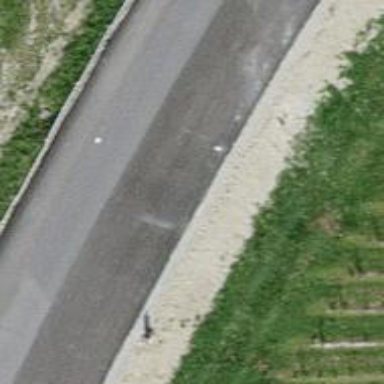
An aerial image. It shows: Tertiary road with asphalt surface. There is track for cyclists on the left side.